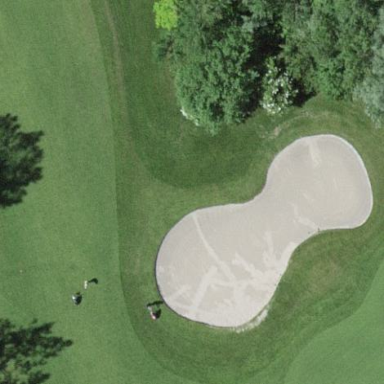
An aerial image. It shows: Golf bunker.